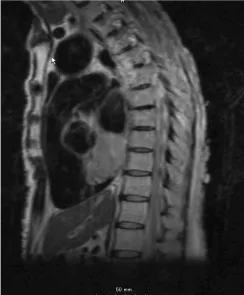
Magnetic resonance imaging showed a large tumor in the inferior-posterior wall of the heart. (C) Sagittal cross section. Size: 6.5 cm.
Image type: radiology (mri)